Field crop: maize
Growth stage: 2
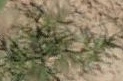
Species: salsola